Question:
Is it possible to move rest-api package under files (in red rectangle's place)?
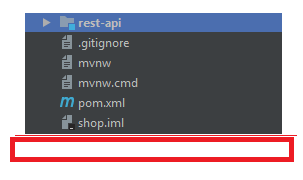
Answer: I think this gives similar result:
Check then
Uncheck
<URL>